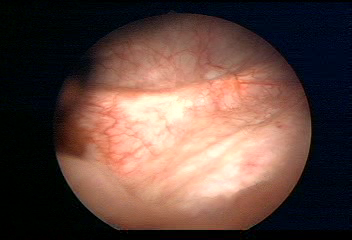
Modality: WLC
Class: Normal mucosa
Bladder cancer association: No